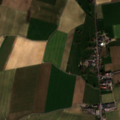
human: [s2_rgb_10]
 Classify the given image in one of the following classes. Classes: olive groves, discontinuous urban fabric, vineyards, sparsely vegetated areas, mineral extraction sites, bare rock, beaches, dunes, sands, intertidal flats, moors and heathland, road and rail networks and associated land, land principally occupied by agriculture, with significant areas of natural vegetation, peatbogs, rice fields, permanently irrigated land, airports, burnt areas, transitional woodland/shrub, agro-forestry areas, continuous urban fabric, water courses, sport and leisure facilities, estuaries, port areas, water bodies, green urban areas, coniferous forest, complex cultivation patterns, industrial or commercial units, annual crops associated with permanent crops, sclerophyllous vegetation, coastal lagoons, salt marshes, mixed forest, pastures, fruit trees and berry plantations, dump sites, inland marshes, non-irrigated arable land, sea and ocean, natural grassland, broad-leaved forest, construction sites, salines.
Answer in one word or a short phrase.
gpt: discontinuous urban fabric, non-irrigated arable land, pastures, complex cultivation patterns